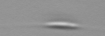
Label: Cylindrotheca_morphotype1